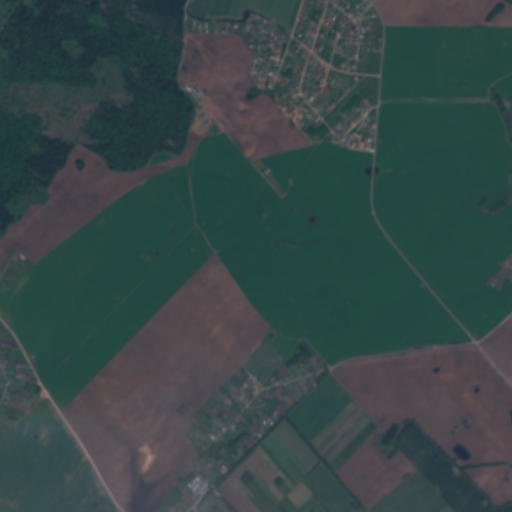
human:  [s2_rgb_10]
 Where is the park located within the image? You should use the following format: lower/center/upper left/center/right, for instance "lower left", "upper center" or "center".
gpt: The park is located in the lower center of the image.
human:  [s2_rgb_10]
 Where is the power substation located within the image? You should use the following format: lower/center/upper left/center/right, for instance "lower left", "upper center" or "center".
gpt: The power substation is located in the upper center of the image.
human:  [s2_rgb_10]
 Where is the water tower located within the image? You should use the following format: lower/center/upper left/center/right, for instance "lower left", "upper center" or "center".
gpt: The water tower is located in the upper center of the image.
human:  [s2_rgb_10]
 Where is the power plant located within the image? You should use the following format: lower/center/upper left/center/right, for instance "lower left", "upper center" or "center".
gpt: There is no power plant in the image.